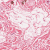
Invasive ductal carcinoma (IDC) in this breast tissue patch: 0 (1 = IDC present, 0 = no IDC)